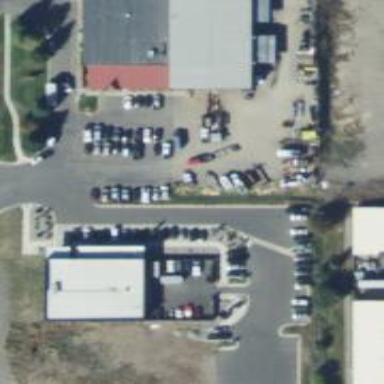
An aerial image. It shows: Parking area.